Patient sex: F
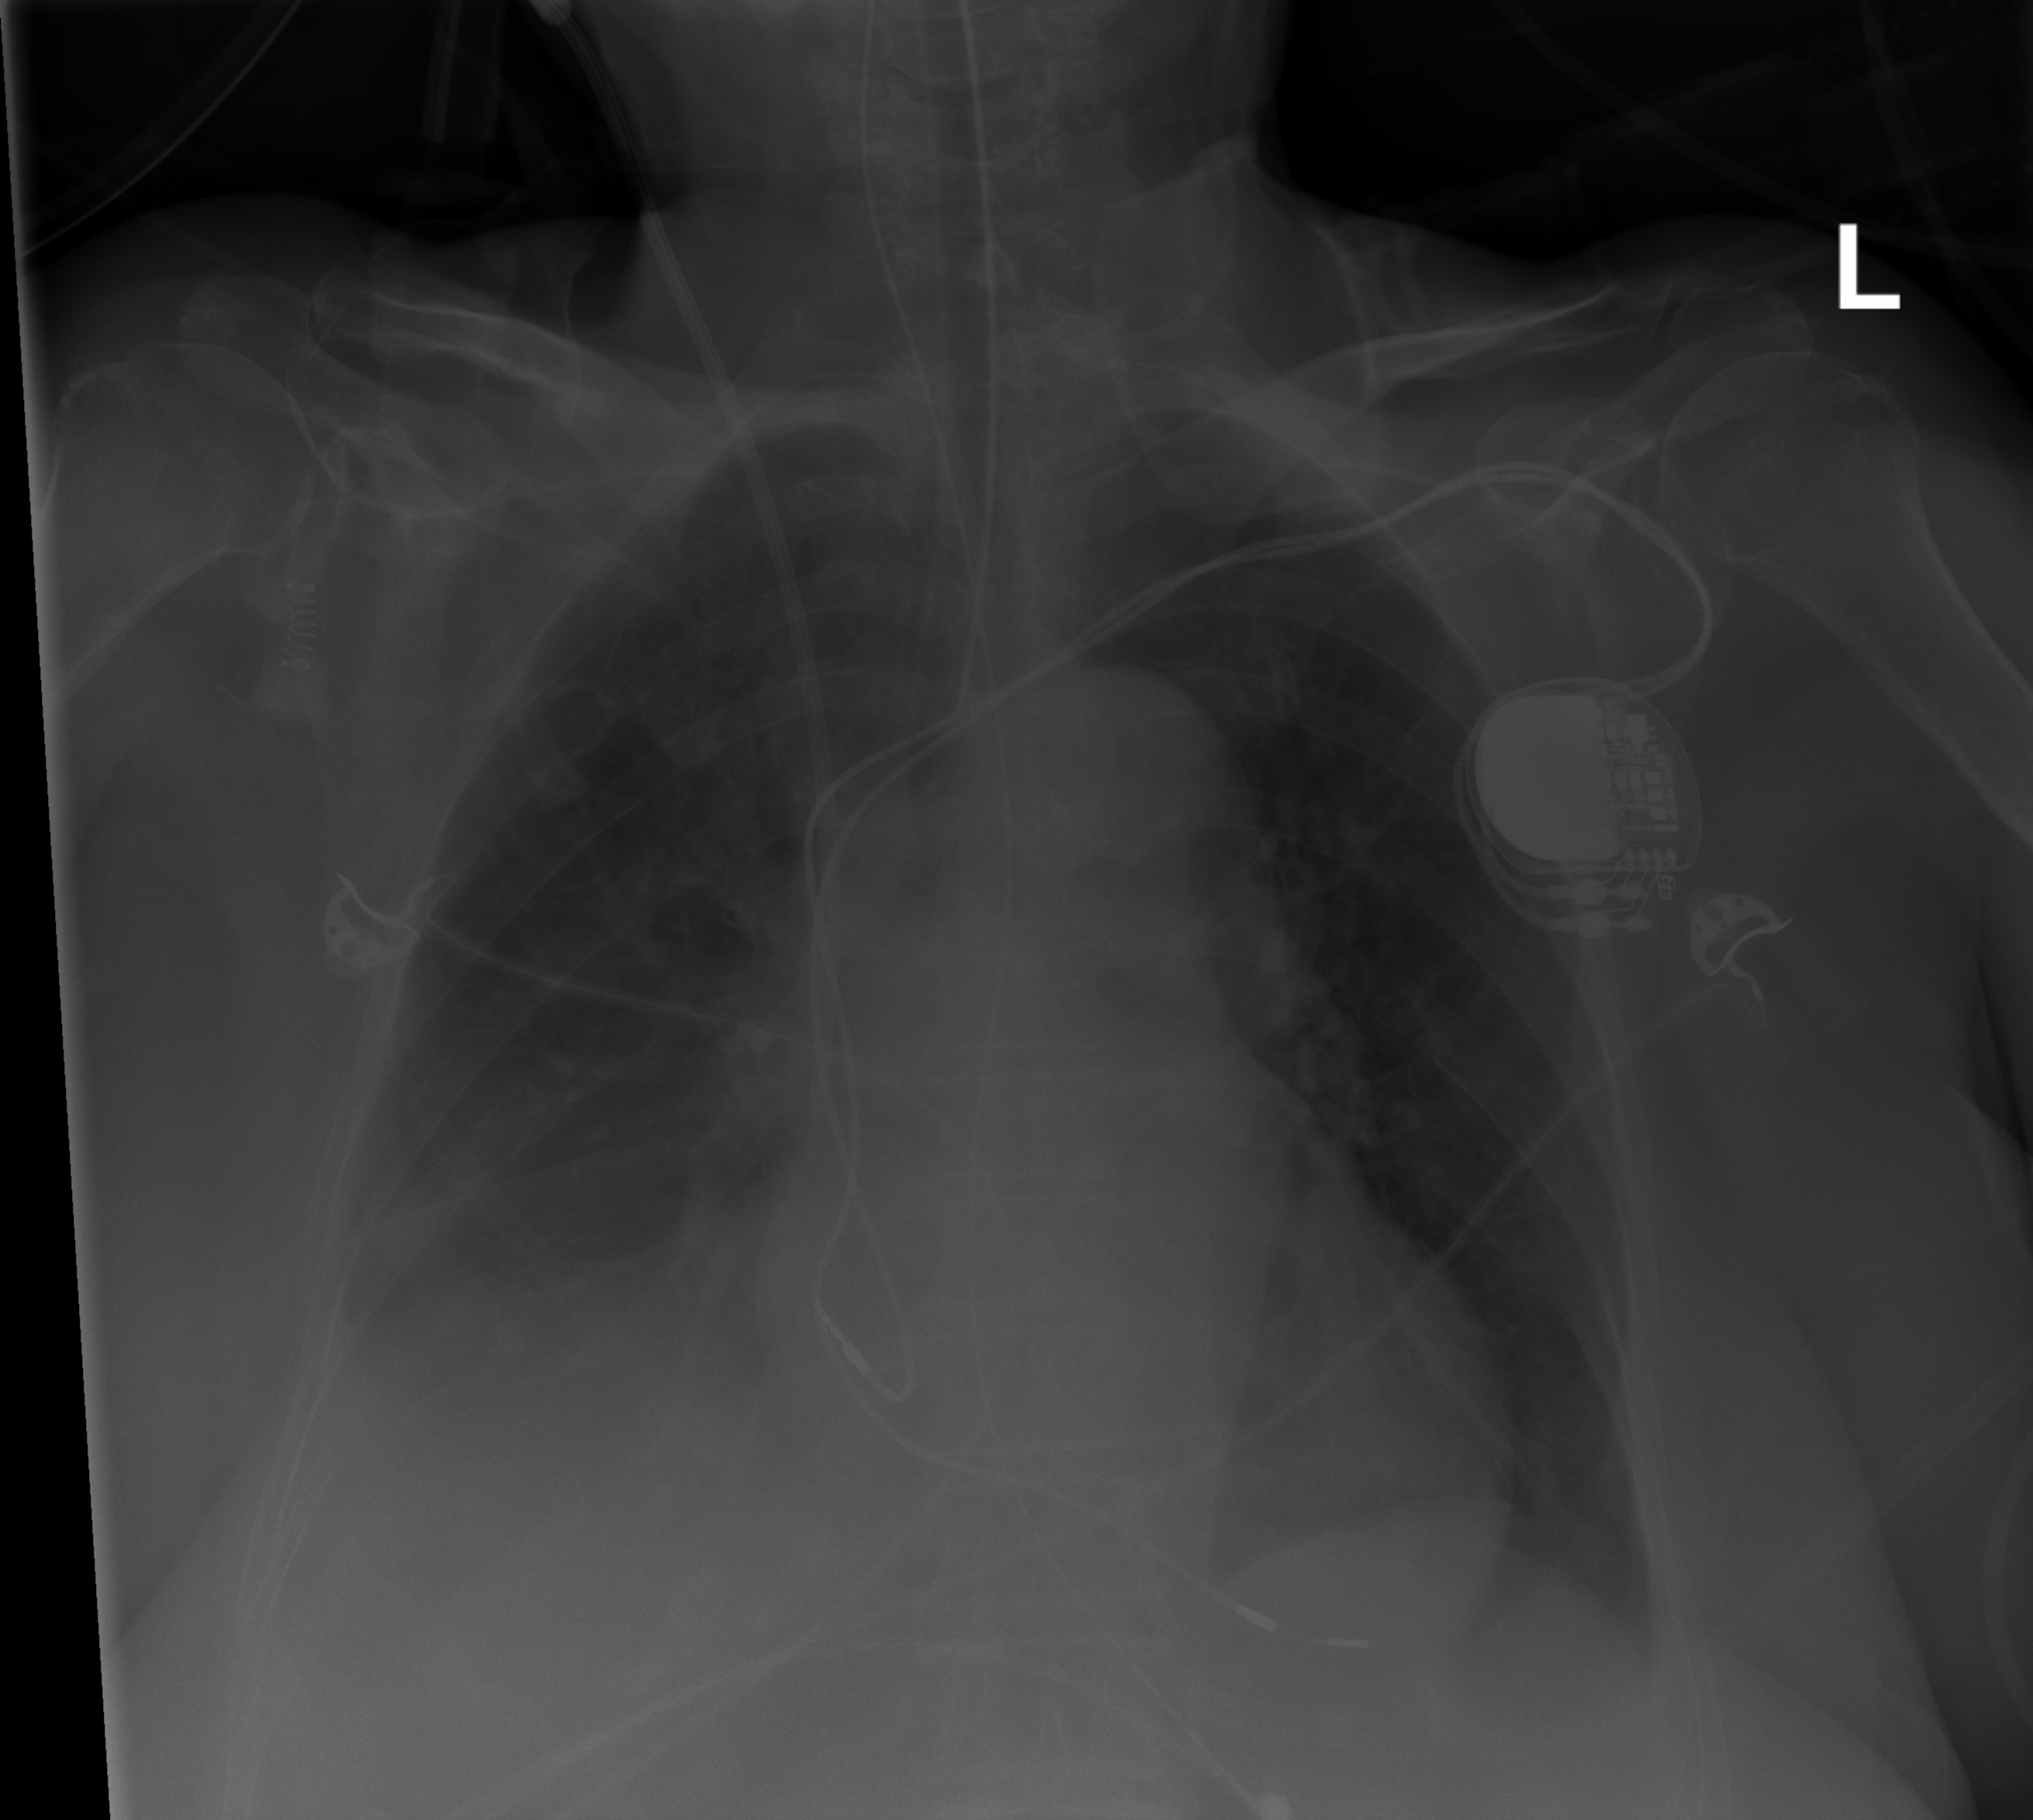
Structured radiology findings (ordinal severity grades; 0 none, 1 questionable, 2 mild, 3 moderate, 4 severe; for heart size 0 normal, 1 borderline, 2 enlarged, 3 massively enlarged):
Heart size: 2
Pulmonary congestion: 1
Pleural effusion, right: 2
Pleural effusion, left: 0
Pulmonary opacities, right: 1
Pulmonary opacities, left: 0
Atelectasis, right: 2
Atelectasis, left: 2